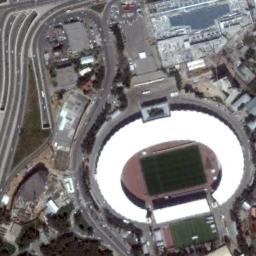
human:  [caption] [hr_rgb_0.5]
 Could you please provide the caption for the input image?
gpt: The stadium is next to some buildings and roads .

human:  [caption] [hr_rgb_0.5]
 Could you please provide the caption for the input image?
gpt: The circular stadium is surrounded by buildings and roads, With many trees next to it .

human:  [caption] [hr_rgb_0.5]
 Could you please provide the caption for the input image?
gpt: There are several houses on one side of this stadium with brand-new turf .

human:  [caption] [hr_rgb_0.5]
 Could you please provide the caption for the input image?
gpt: There are many roads around the round stadium with a unique design .

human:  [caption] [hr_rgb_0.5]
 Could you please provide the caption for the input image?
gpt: There are many buildings around the stadium with a white roof .